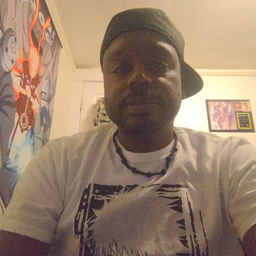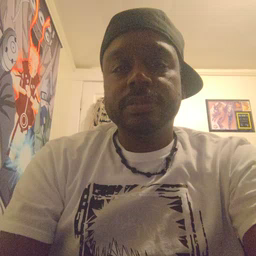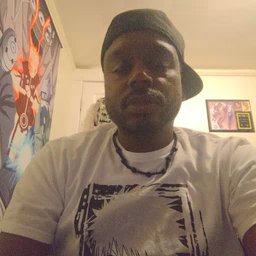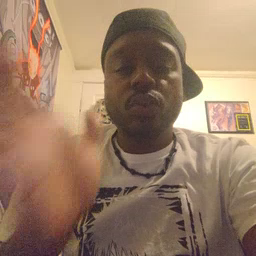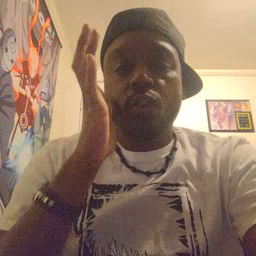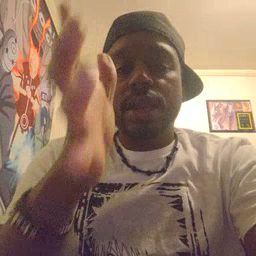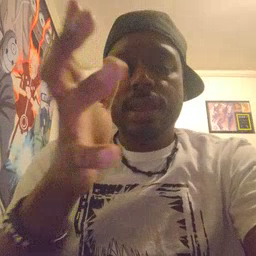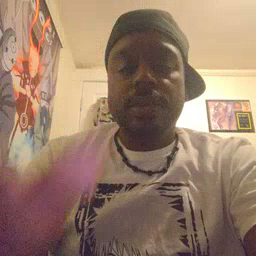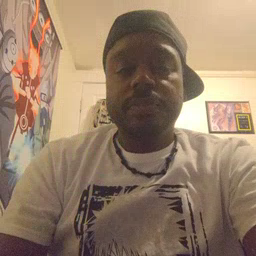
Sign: will